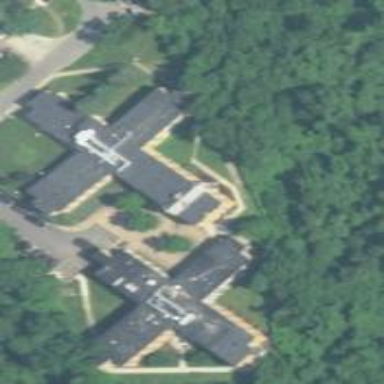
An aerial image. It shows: Dormitory building.